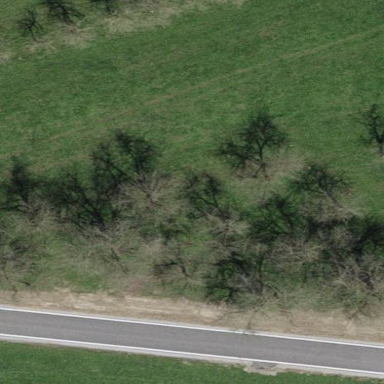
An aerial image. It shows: Orchard.